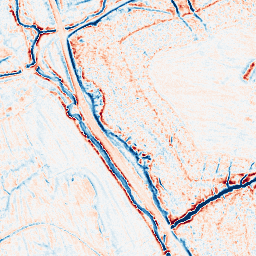
Category: edge_preserving
Decomposition family: anisotropic_diffusion
Decomposition parameters: iterations: 10
kappa: 30
gamma: 0.2
Upsampling method: cubic_catmull_rom
Upsampling parameters: scale: 2
Upsampling scale: 2